Question: I'm using groovy to edit an existing mapping in ODI 12.2. In the mapping there is already an source datastore and a target datastore. I want to use it, but I keep duplicating the source and target datastore. Is there way to do this?
I'm new to groovy any help would be extremely helpful.
'''
//mapping
txnDef = new DefaultTransactionDefinition()
tm = odiInstance.getTransactionManager()
tme = odiInstance.getTransactionalEntityManager()
txnStatus = tm.getTransaction(txnDef)
Mapping map = ((IMappingFinder) tme.getFinder(Mapping.class)).findByName(folder, mappingName)
dsf = (IOdiDataStoreFinder)tme.getFinder(OdiDataStore.class)
mapf = (IMappingFinder) tme.getFinder(Mapping.class)
tme.persist(map)
//insert source table
boundTo_emp = dsf.findByName(SRCdatastore, SRCmodel)
comp_emp = new DatastoreComponent(map, boundTo_emp)
//insert target table
boundTo_tgtemp = dsf.findByName(TRGdatastore, TGRmodel)
comp_tgtemp = new DatastoreComponent(map, boundTo_tgtemp)
comp_emp.connectTo(comp_tgtemp)
createExp(comp_tgtemp, boundTo_tgtemp, "LAST_NAME", "SRC_CUSTOMER.LAST_NAME")
deploymentspec = map.getDeploymentSpec(0)
node = deploymentspec.findNode(comp_tgtemp)
println deploymentspec.getExecutionUnits()
aps = deploymentspec.getAllAPNodes()
tgts = deploymentspec.getTargetNodes()
tme.persist(map)
tm.commit(txnStatus)
'''
I want it to edit my existing expression from source to target datastore but instead it creates a duplicate source and target datastore and add the expression there.

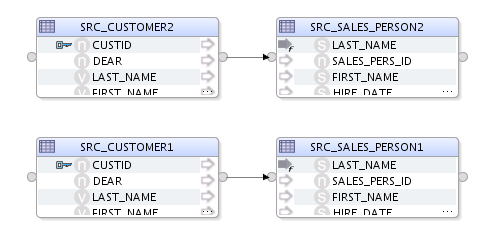
Answer: You are creating new DatastoreComponents instead of using the existing ones from the mapping. You can find the existing ones by invoking <URL> method on your mapping.
Try replacing
'''
comp_emp = new DatastoreComponent(map, boundTo_emp)
'''
with
'''
comp_emp = map.findComponent(SRCdatastore)
'''
Same goes for the target component.
You can also remove the following line if the source and target are already connected in the mapping :
'''
comp_emp.connectTo(comp_tgtemp)
'''